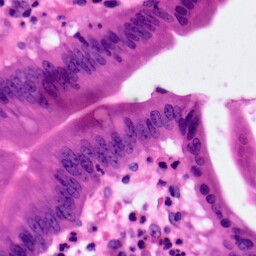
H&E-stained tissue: Pancreatic